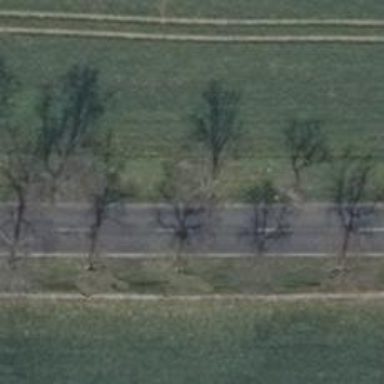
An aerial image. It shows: Row of deciduous broadleaved trees.